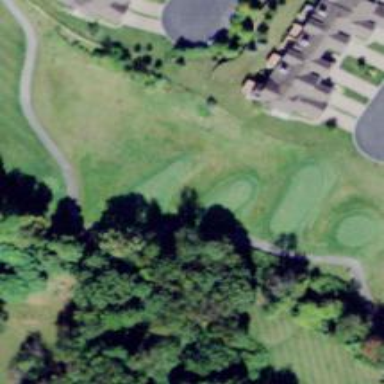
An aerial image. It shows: View of golf hole.